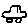
Label: car